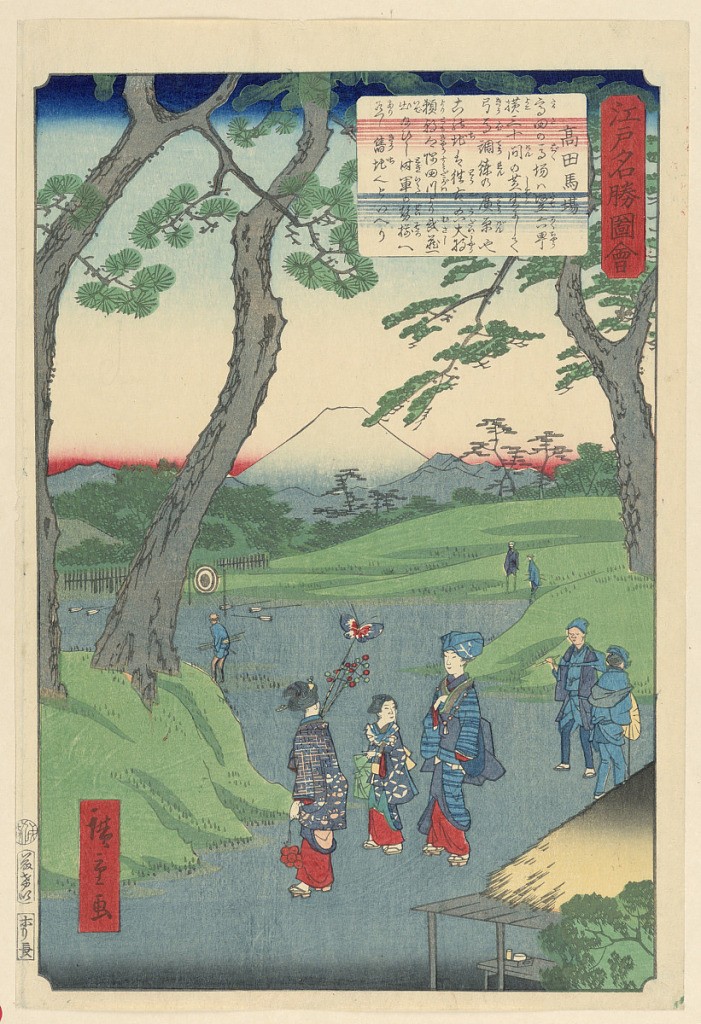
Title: Winter Scene
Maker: Ando Hiroshige, Japanese, 1797–1858
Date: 1797-1858
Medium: Woodblock print in colored ink on paper
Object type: Print
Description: This winter day shows three women finely dressed, holding a bouquet with a beautiful butterfly — the youngest, nestled in between the older women. Surrounding them are two pairs of men and one lone man off in the distance. A snow-covered Mount Fuji framed off in the background.